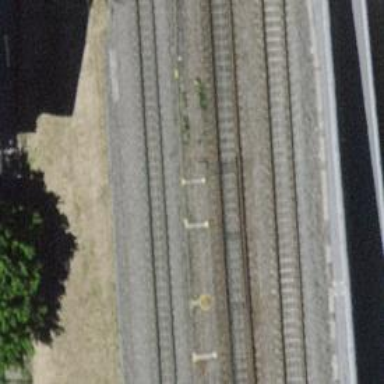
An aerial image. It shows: Railway track with contact lines for electrification.